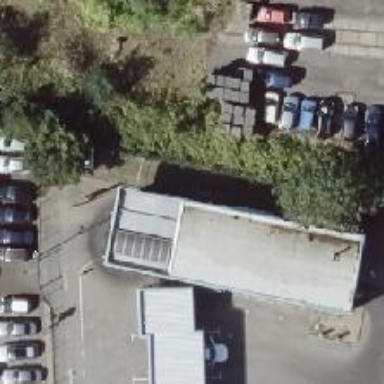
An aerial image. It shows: Car wash facility.